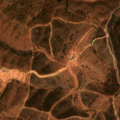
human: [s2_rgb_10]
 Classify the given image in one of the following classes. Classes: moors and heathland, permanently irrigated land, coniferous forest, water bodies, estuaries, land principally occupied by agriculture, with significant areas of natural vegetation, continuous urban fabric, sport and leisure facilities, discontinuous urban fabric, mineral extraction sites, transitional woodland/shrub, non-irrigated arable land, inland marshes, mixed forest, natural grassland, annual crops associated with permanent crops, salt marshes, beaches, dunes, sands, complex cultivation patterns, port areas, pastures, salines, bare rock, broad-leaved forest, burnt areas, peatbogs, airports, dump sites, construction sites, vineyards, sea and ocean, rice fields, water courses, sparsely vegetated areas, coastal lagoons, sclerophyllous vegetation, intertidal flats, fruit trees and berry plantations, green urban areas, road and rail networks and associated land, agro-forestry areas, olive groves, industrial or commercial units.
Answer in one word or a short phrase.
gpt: pastures, agro-forestry areas, broad-leaved forest, sclerophyllous vegetation, transitional woodland/shrub